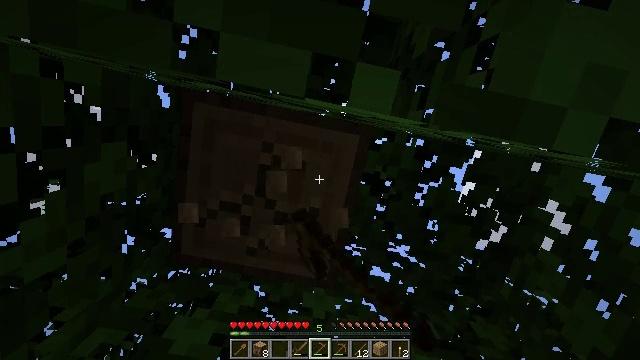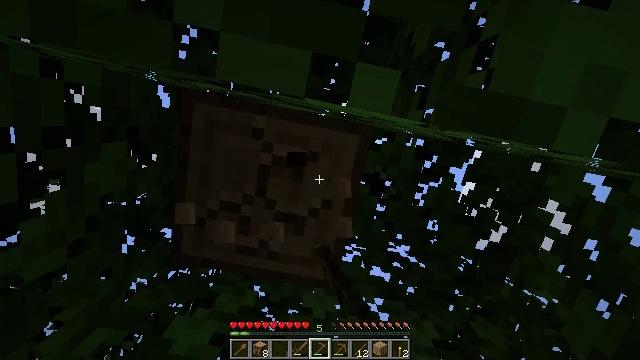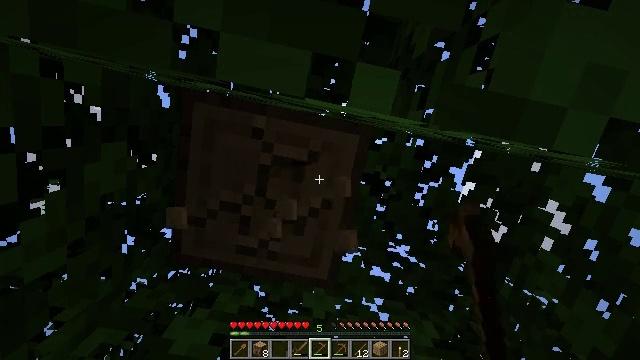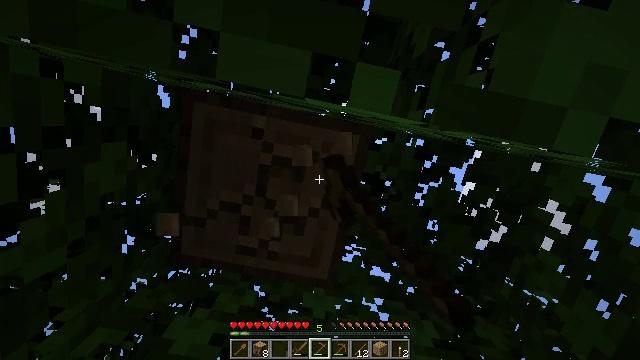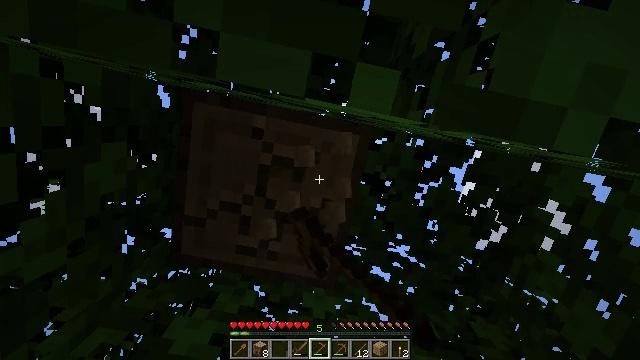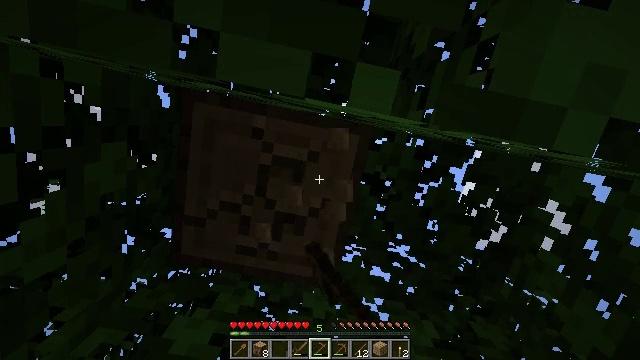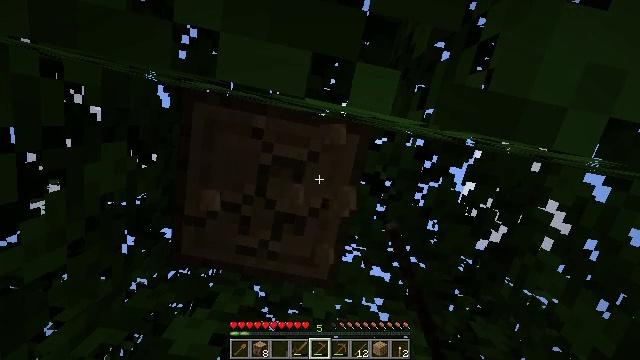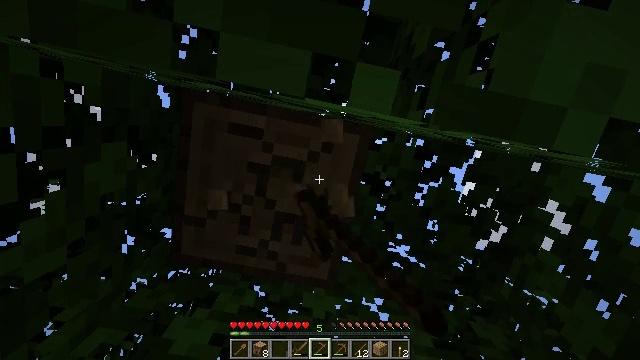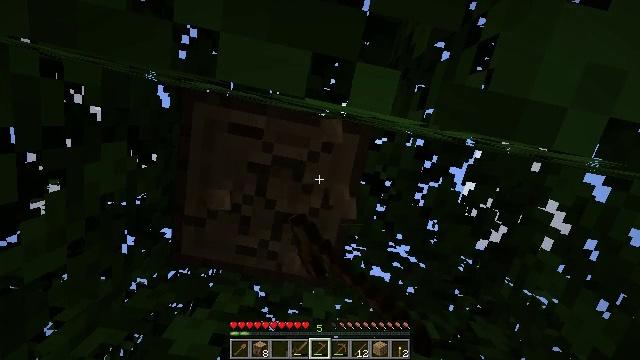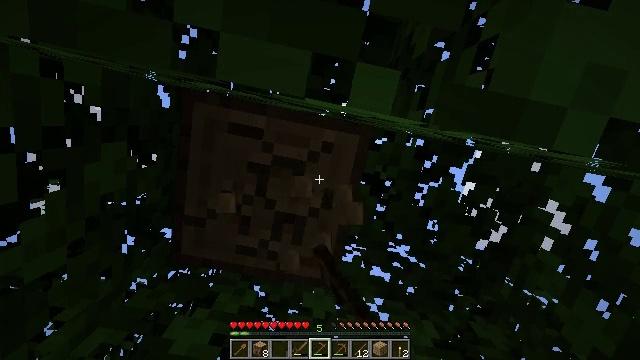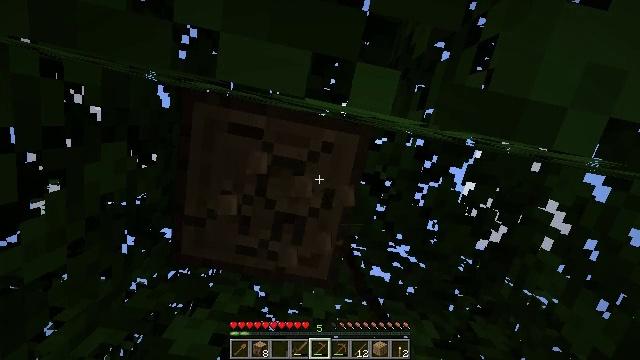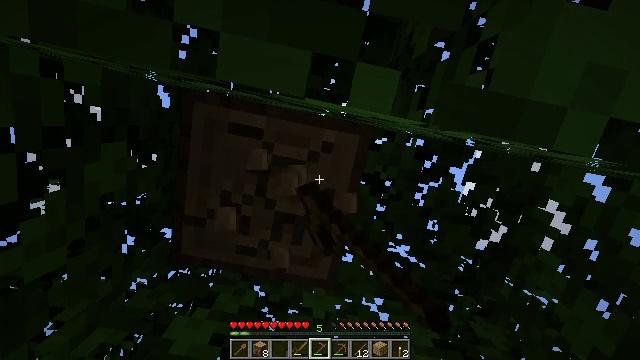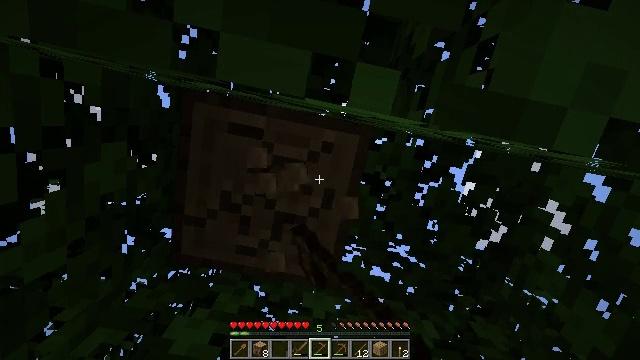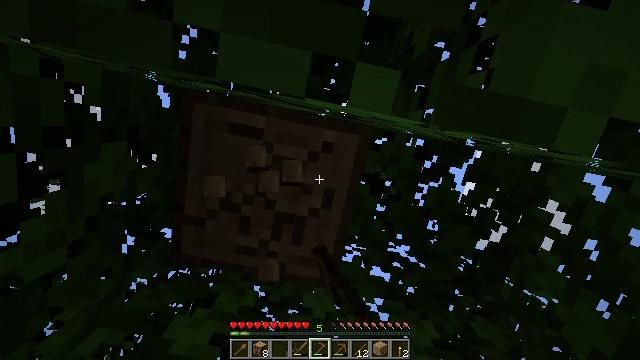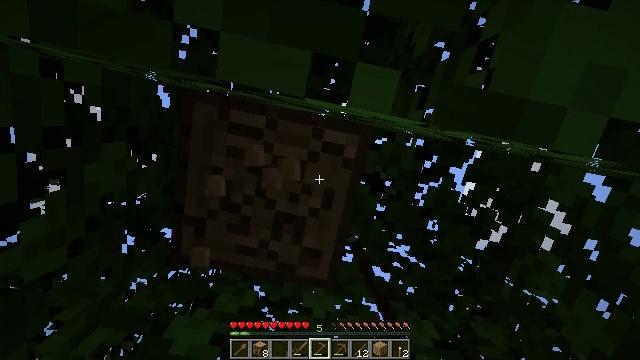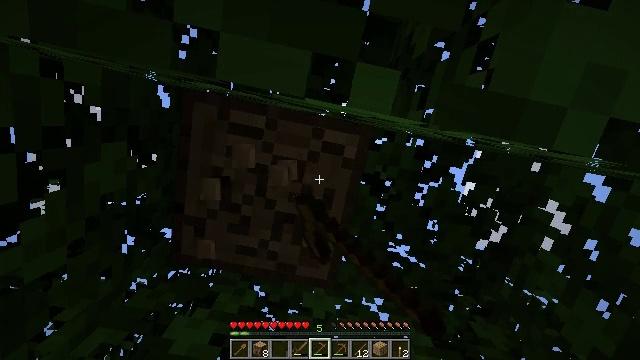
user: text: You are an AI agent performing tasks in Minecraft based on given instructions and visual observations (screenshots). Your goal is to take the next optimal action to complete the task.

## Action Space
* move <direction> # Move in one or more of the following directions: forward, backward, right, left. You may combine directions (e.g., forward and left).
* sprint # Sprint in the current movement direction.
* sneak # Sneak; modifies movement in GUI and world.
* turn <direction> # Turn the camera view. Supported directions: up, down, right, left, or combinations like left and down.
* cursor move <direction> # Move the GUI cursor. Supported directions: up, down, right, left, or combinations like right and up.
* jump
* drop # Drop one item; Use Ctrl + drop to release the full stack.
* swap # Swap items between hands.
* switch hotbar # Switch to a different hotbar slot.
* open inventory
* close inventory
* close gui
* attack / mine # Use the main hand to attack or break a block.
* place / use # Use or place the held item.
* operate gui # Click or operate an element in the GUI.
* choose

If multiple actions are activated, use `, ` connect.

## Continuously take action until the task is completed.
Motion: motion action
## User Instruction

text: Chop down the oak log.
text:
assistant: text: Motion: attack / mine
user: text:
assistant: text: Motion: attack / mine
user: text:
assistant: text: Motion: attack / mine
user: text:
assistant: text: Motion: attack / mine
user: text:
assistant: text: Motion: attack / mine
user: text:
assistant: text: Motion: attack / mine
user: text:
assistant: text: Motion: attack / mine
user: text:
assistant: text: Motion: attack / mine
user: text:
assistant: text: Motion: attack / mine
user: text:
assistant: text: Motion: attack / mine
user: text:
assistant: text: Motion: attack / mine
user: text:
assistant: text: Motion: attack / mine
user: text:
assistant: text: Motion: attack / mine
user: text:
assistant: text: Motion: attack / mine
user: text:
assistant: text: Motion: attack / mine
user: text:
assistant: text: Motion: attack / mine
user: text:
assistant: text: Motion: attack / mine
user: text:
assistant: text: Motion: attack / mine
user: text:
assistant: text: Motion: attack / mine
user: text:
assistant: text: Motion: attack / mine
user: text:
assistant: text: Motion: attack / mine
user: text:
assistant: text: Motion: attack / mine
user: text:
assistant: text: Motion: attack / mine
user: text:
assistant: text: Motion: attack / mine
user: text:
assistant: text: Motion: attack / mine
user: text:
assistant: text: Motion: attack / mine
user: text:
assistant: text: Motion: attack / mine
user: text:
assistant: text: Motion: attack / mine
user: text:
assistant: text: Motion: attack / mine
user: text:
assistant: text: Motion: attack / mine